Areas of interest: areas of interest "Park and greenspace"
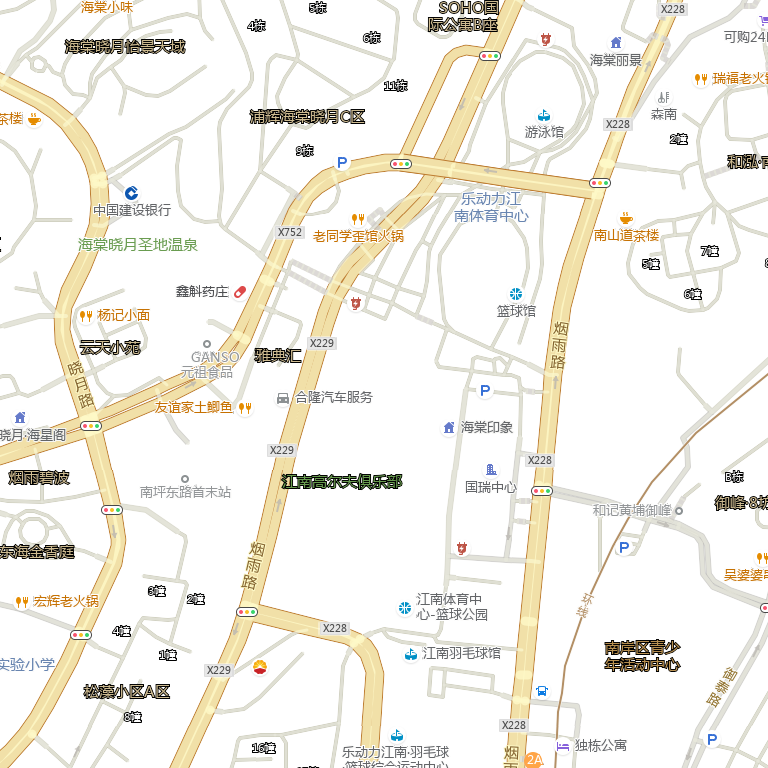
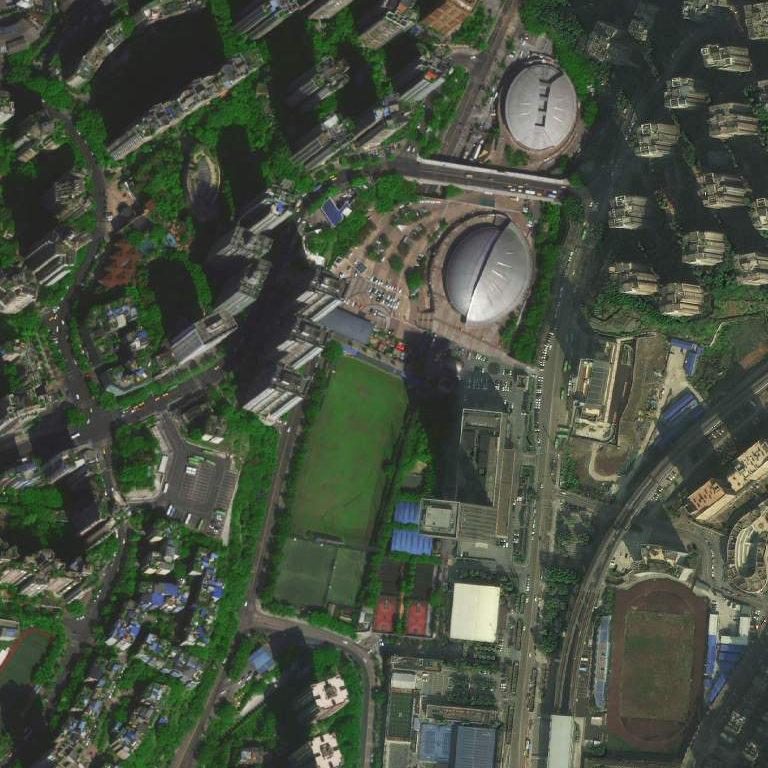